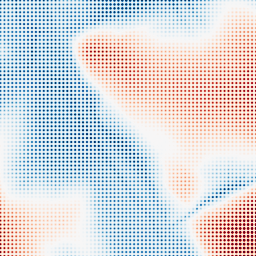
Category: morphological
Decomposition family: tophat_combined
Decomposition parameters: size: 100
Upsampling method: sinc_hamming
Upsampling parameters: scale: 8
kernel_size: 4
Upsampling scale: 8